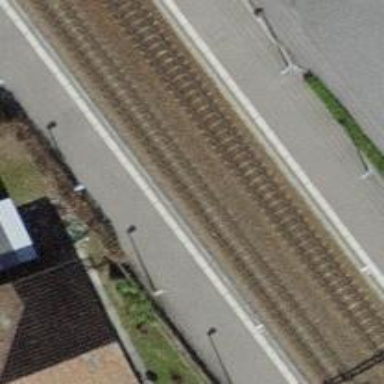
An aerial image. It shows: Narrow-gauge railway track with electrified contact line. The railway has one track.